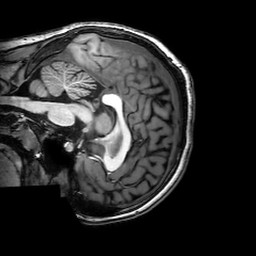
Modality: T1w
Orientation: sagittal
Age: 20
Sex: female
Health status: healthy
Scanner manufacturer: philips
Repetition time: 0.008171 s
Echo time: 0.00374 s